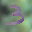
Label: 3